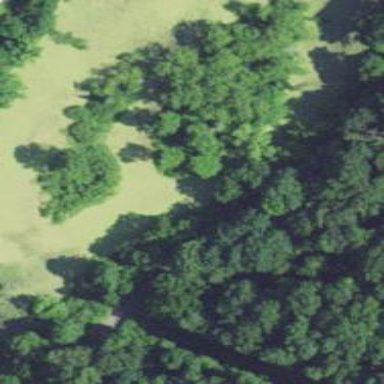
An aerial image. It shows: Serene woodland landscape.